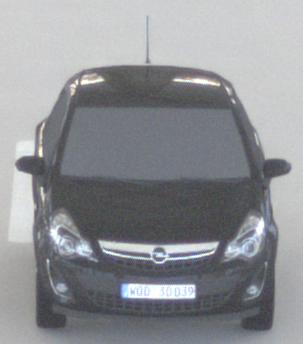
Make: Opel
Model: Corsa 1.2
Detailed model: Corsa (D)
Model produced from: 2011/01
Model produced until: 2014/08
Doors: 3
Color: black
Road condition: dry road
Daytime: morning or afternoon
Contrast: low contrast